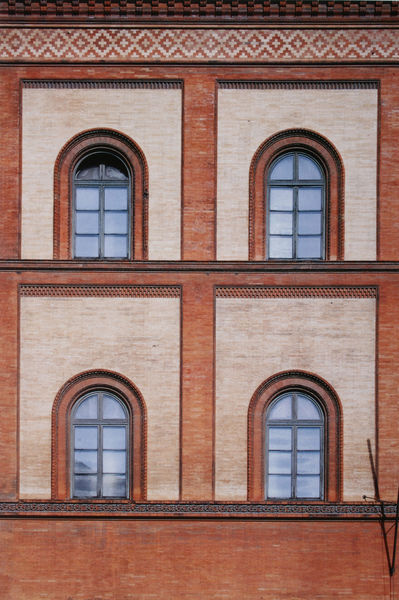
Titel: Fassade (Ausschnitt)
Künstler: Friedrich von Gärtner
Standort: München
Institution: Salinengebäude
Schlagwörter: blau, dunkel, himmel, schatten, weiß, wolken, gelb, ocker, ausschnitt, braun, fenster, glas, grau, hell, licht, orange, schwarz, säulen, zeichnung, dach, gebäude, haus, rot, schloss, beige, muster, ornament, wand, architektur, rahmen, stein, spiegel, spiegelung, gitter, sonne, front, rosa, rund, leiste, bogen, fassade, italien, zwei, giebel, mauer, sprossenfenster, ziegel, backstein, pilaster, rundbogen, detail, reflexe, symmetrie, ornamente, verzierung, lichtreflexe, foto, fotografie, photographie, bögen, vier, karos, arkade, fensterkreuz, hauswand, rechteck, sprossen, palazzo, rundfenster, stockwerk, mauerwerk, scheiben, symmetrisch, mosaik, entwurf, architrav, photo, halbrund, fries, sims, gesims, laibung, hubi, profan, etagen, geschosse, stockwerke, abgerundet, geometrie, zierleiste, gründerzeit, wohnungen, bauwerk, hausfassade, aufriss, profanbau, traufe, fahnenstange, fenste, fensterbögen, rundbogenfenster, bogenfenster, fensterlaibung, leibung, gaupe, fasade, gewände, geschoß, kruez, fensterkreuze, hellrot, getrennt, shatten, sprosse, architekrut, 4, bogen#, rajhmen, fassade orange geometrische formen, fenster fries muster scheibenwand haus, fruchthalle